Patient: sex M, age 52
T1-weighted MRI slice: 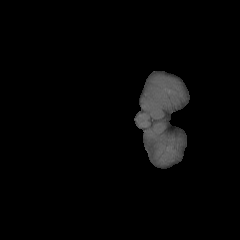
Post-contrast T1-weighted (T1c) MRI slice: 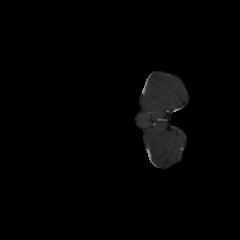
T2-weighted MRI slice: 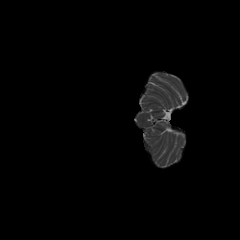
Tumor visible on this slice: no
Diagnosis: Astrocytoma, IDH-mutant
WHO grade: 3